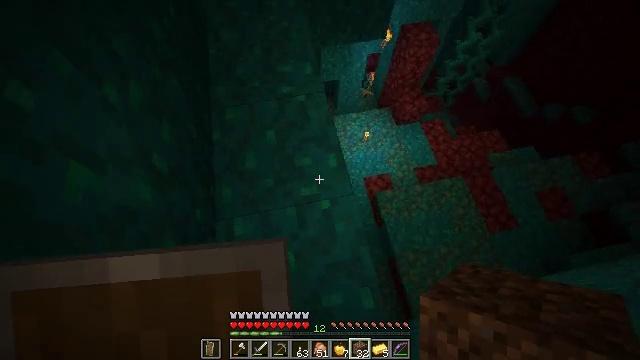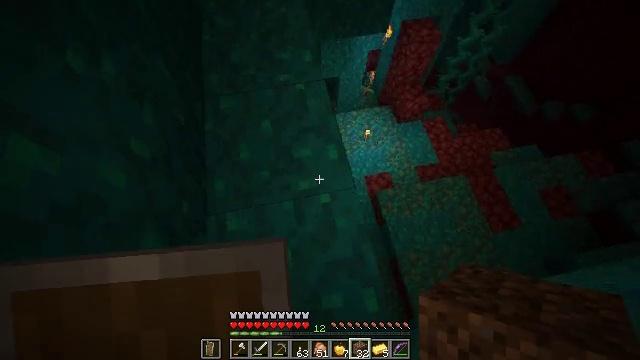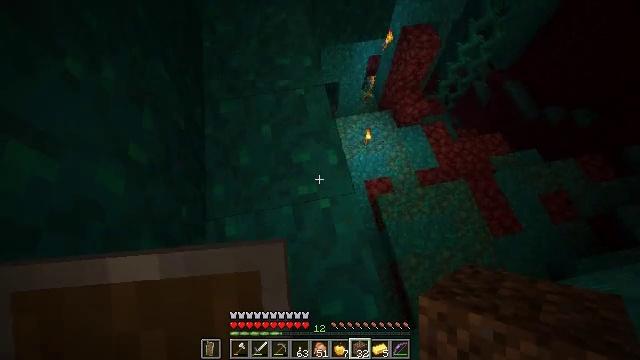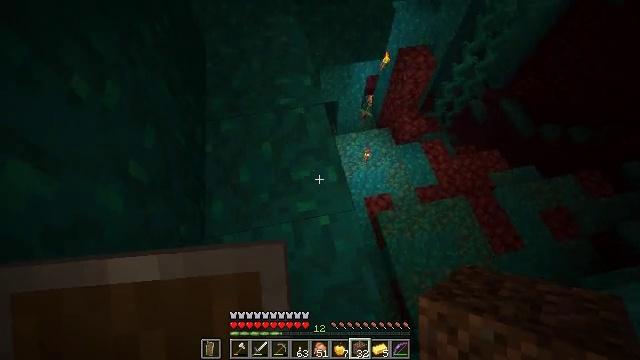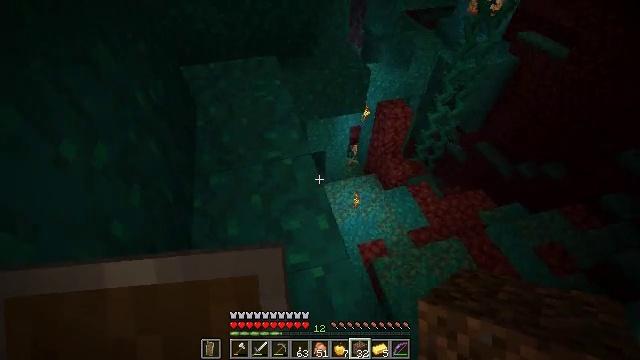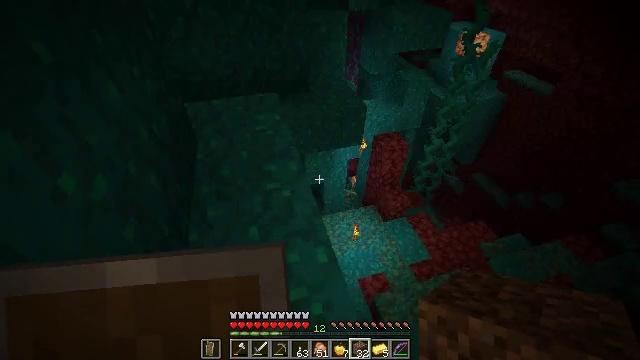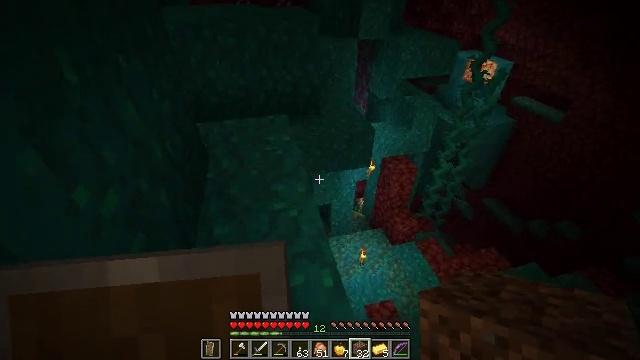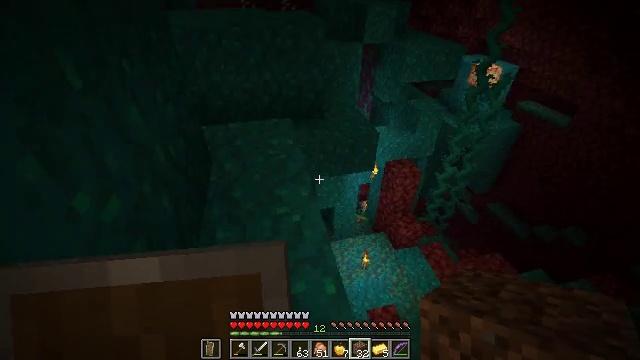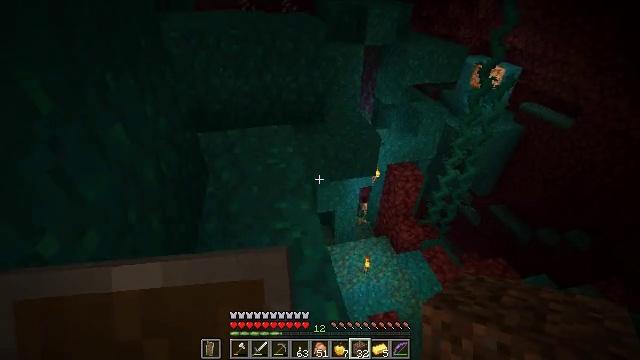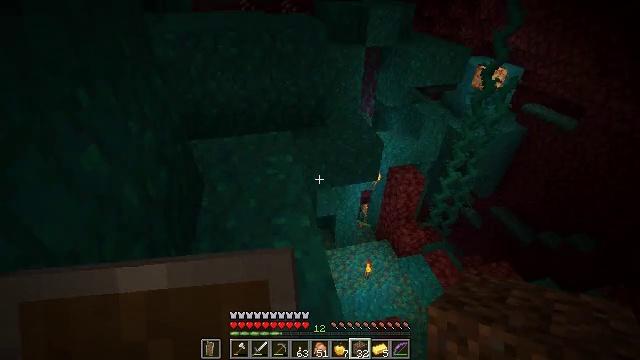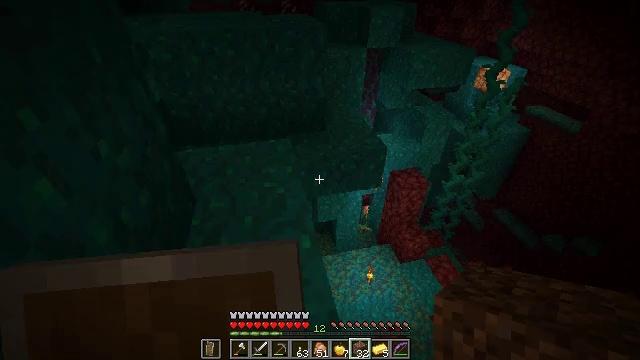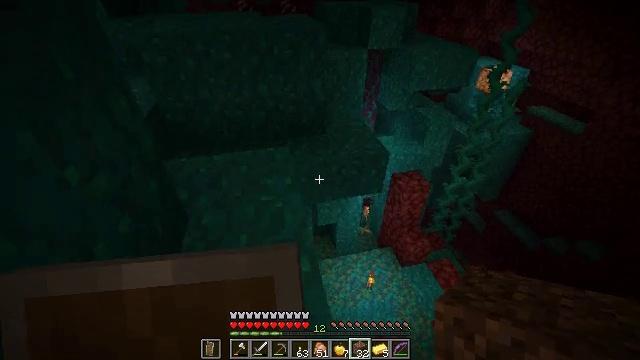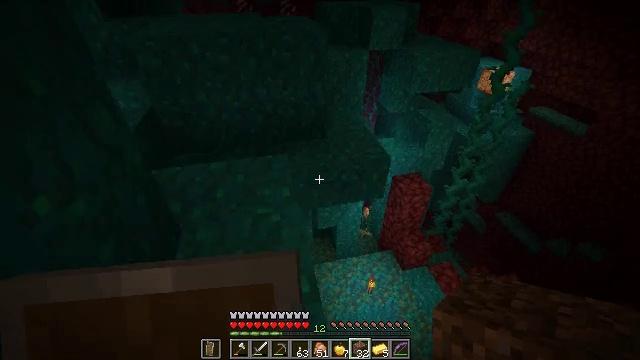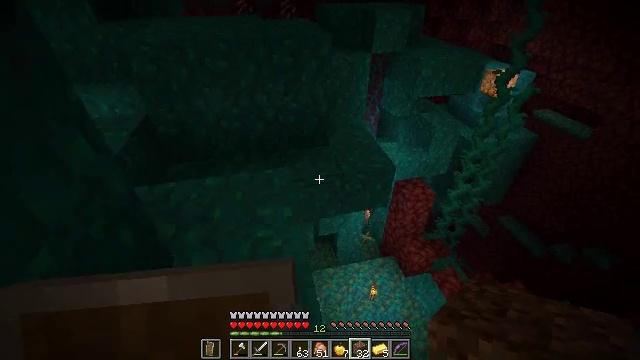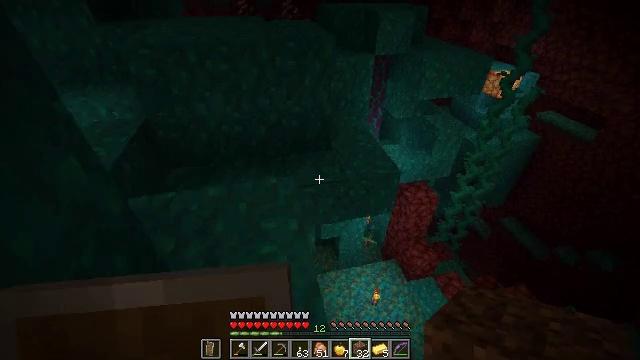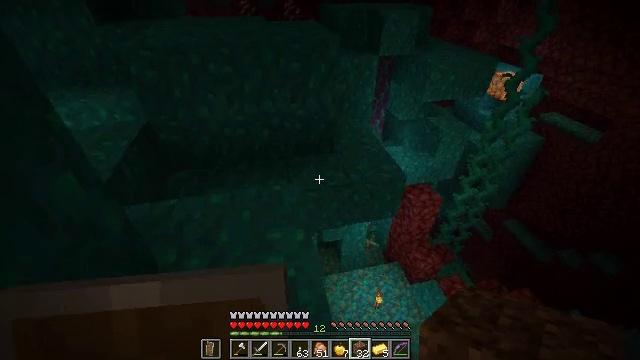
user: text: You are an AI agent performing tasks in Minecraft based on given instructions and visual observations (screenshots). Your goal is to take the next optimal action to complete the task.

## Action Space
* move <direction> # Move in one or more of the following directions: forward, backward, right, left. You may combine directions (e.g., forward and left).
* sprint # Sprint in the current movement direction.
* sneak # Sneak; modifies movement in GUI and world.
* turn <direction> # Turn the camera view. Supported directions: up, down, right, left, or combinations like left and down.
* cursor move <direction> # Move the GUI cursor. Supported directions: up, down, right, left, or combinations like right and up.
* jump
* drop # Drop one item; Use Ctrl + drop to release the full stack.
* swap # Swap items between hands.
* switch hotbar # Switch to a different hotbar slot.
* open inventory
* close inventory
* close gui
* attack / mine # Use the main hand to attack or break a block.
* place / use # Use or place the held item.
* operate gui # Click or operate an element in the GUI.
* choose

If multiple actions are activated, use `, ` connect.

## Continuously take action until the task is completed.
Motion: motion action
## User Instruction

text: Break the warped wart block.
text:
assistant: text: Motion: no_op
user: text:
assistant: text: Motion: no_op
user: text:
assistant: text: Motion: turn up
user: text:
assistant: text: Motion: turn right and up
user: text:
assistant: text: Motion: turn up
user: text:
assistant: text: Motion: turn left and up
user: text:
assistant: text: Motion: move forward
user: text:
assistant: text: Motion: move forward
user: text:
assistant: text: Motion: move forward
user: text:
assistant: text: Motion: move forward
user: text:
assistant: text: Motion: move forward
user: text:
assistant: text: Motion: move forward
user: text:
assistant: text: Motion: move forward and move left
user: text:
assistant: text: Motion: move forward and move left
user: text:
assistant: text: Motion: move forward and move left
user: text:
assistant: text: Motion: move forward and move left, turn right and down
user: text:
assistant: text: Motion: move forward and move left, turn down
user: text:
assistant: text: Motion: turn left and down
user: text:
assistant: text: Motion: turn left and down
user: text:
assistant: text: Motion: turn left and down
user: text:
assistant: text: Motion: turn left and down
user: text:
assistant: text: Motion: turn left and up
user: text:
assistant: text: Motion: turn left and up
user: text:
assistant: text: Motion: move forward, turn left and up
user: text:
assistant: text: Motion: move forward, turn up
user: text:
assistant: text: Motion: move forward
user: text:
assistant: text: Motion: move forward and move left, turn right
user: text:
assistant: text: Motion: move forward and move left, turn right and down
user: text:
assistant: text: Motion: move forward, turn right and down
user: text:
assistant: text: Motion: move forward, turn right and down